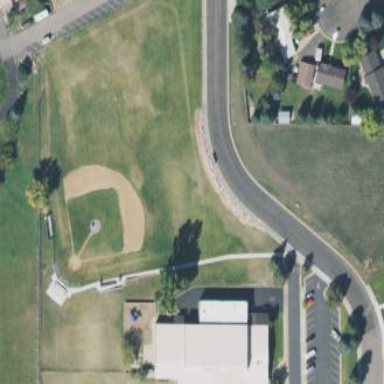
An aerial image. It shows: Baseball pitch for leisure and sports activities.